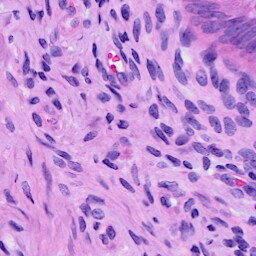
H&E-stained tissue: Cervix